Interaction volume radius: 5 \u00c5
Interaction volume height: 10 \u00c5
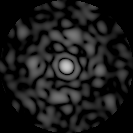
Disorder parameter: 0.8022